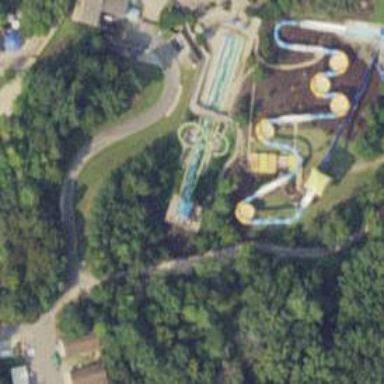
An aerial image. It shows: Water slide attraction next to waterway.